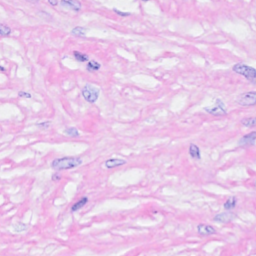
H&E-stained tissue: Breast